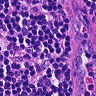
Metastatic tissue present: no